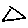
Label: triangle